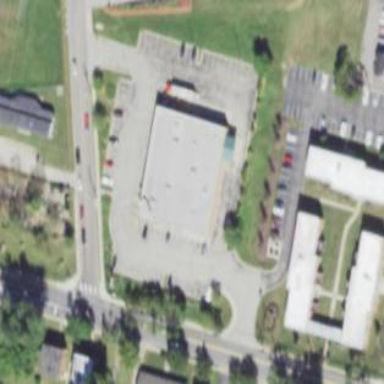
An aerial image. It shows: Building that is pharmacy providing healthcare services.